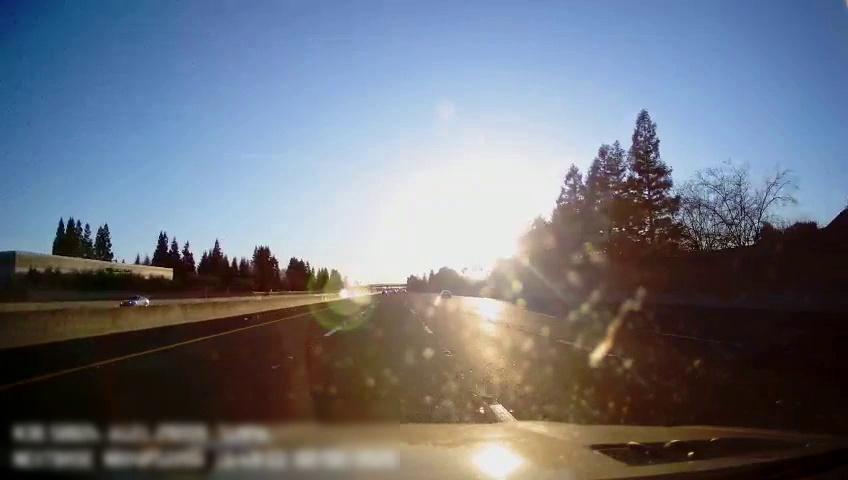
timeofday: Day
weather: Sunny
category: Drivable Space
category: Vehicles | Car
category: Vehicles | Car
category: Lanes | Alternate Lane
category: Lanes | Alternate Lane
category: Lanes | Current Lane
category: Lanes | Current Lane
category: Lanes | Alternate Lane
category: Traffic | Signs